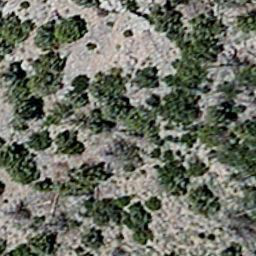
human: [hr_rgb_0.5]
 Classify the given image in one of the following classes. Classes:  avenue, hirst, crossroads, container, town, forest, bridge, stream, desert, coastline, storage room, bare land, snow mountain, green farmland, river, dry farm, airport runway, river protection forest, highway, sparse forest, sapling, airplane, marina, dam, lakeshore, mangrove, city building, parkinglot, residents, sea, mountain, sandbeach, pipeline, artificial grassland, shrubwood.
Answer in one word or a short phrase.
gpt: sparse forest